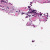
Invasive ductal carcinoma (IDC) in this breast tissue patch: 0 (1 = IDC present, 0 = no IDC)